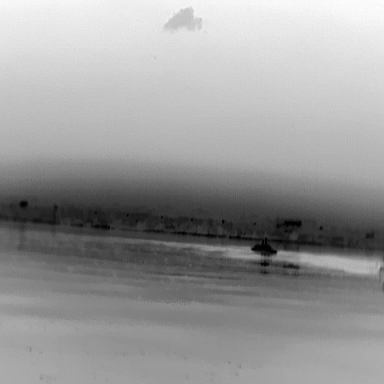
There is a warship in the infrared image.